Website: bh-photo
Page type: customer-info-address
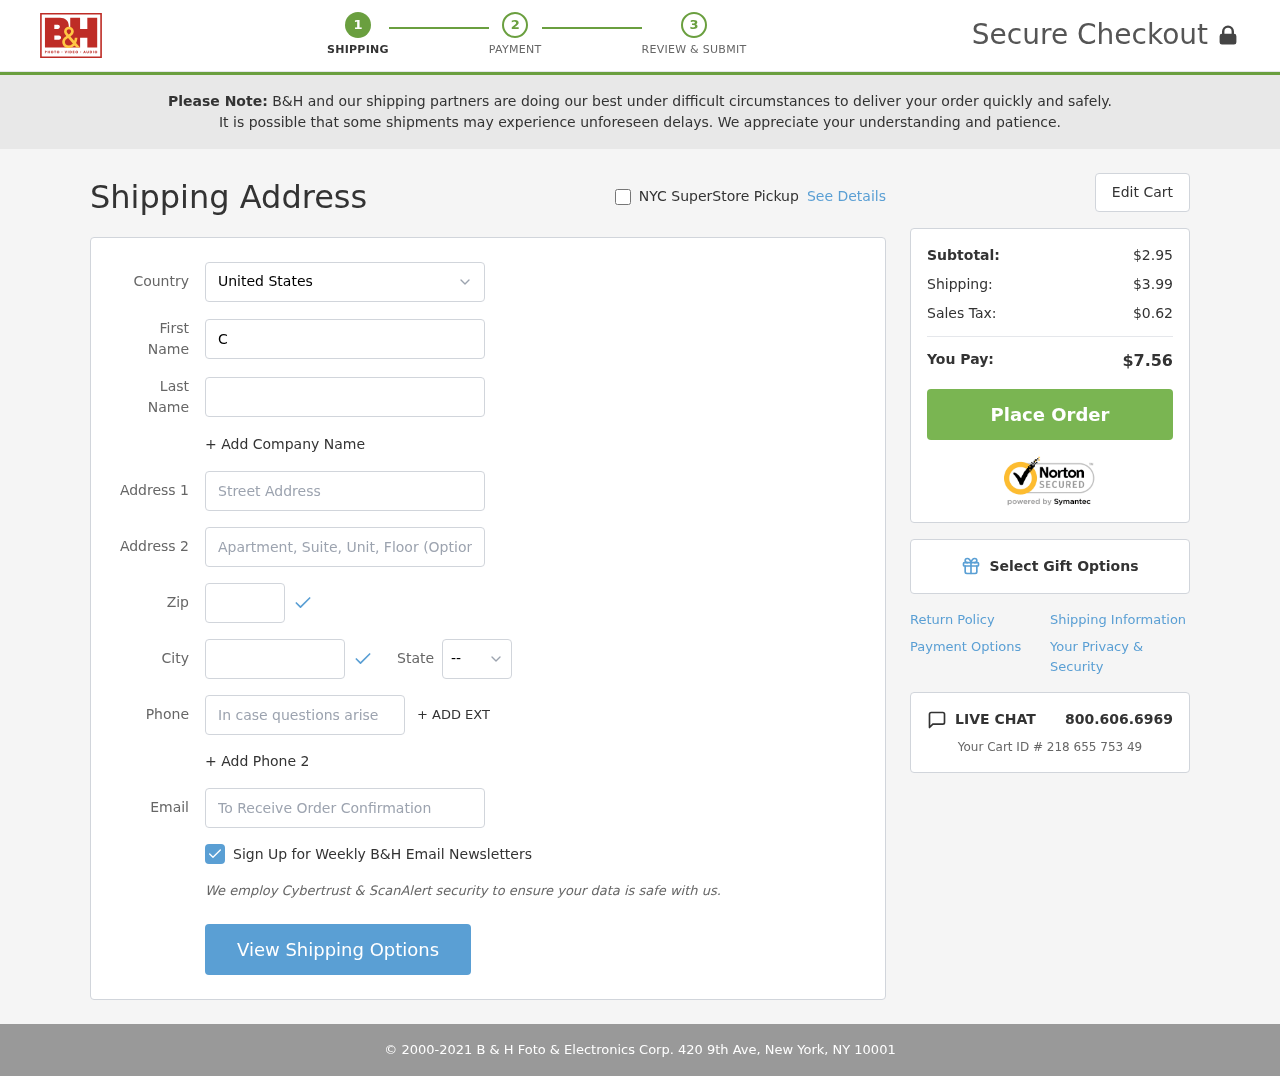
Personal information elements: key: PII_CITY
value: Onealburgh
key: PII_COUNTRY
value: United States
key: PII_EMAIL
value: crystalwilliams@yahoo.com
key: PII_FIRSTNAME
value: Crystal
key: PII_LASTNAME
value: Williams
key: PII_PHONE
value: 2866725995
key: PII_POSTCODE
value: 85100
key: PII_STATE_ABBR
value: CT
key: PII_STREET
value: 76185 Natalie Prairie
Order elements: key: ORDER_SUBTOTAL
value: $2.95
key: ORDER_SHIPPING_COST
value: $3.99
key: ORDER_TAX
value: $0.62
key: ORDER_TOTAL
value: $7.56
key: ORDER_ID
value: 218 655 753 49